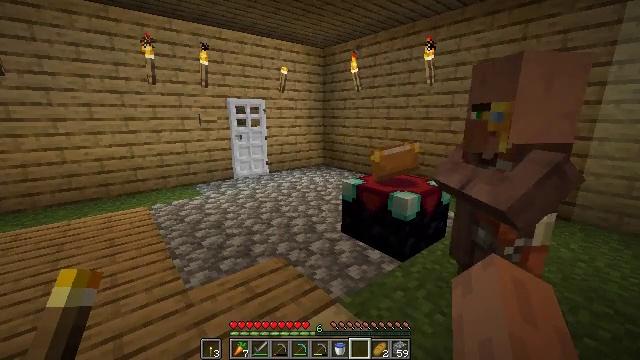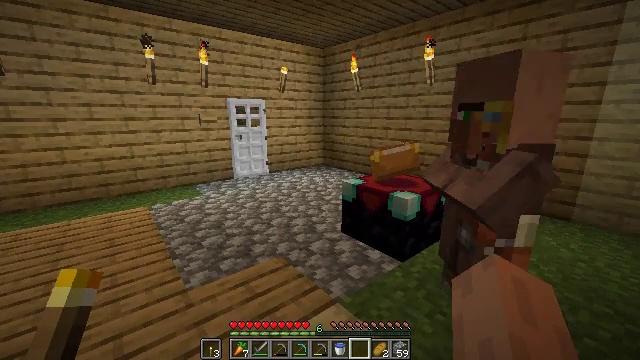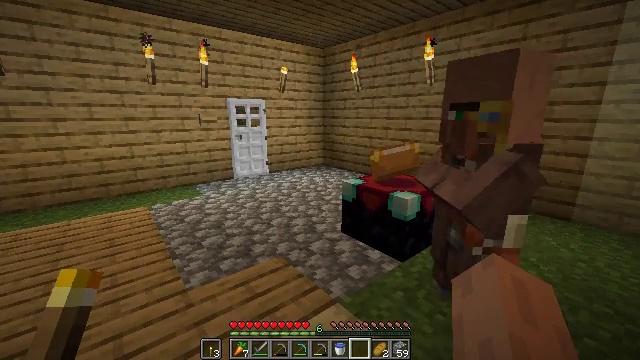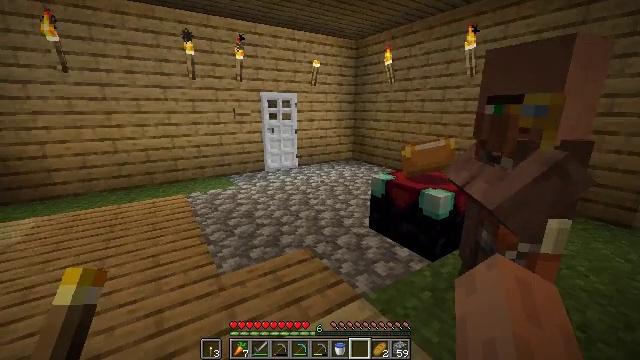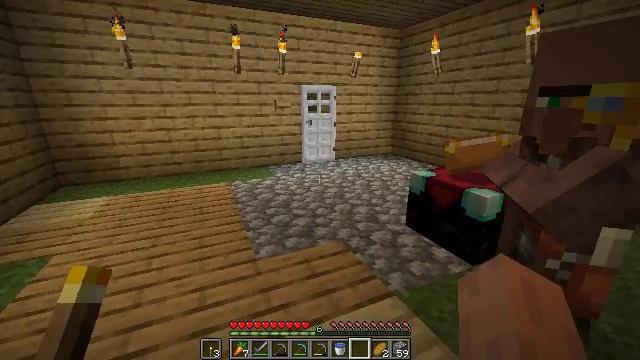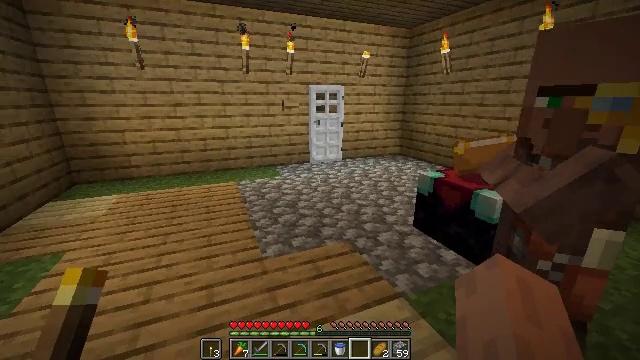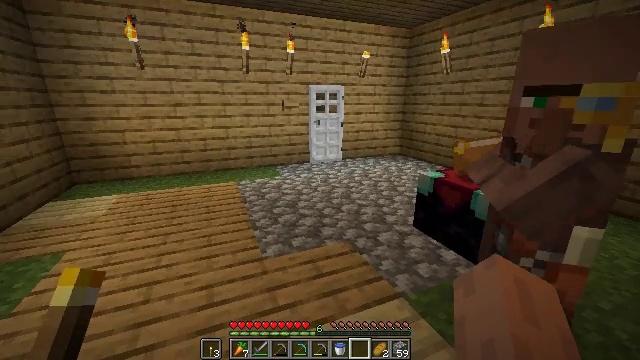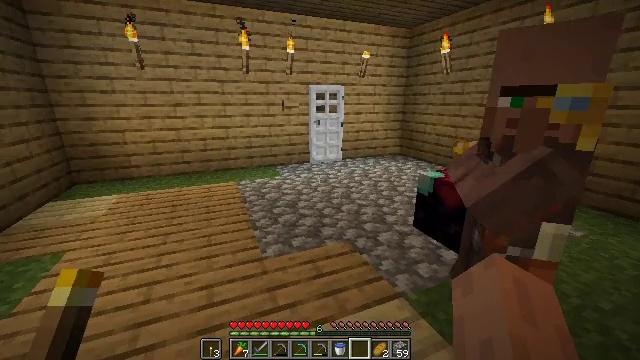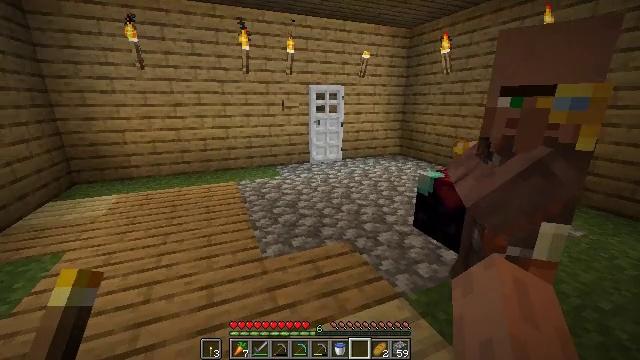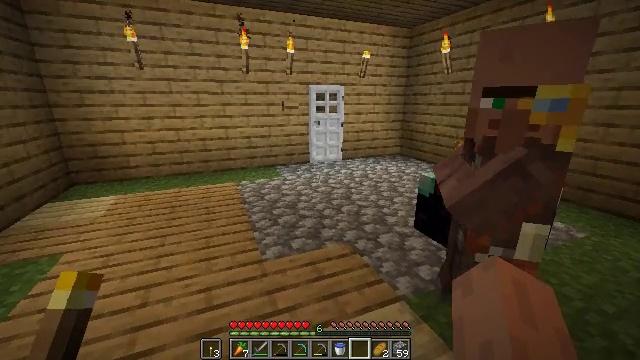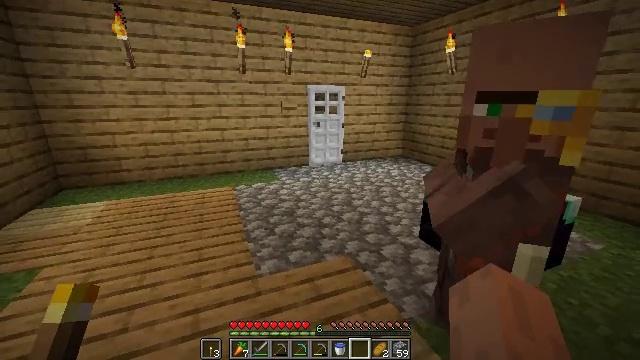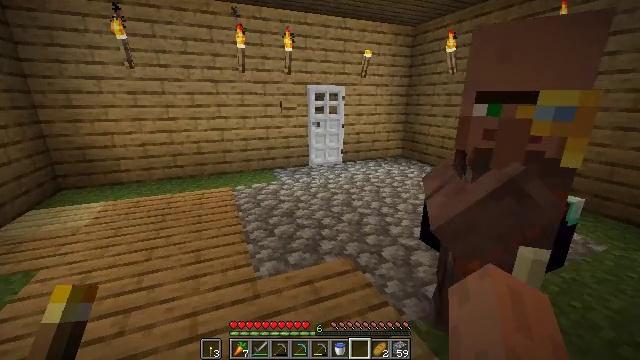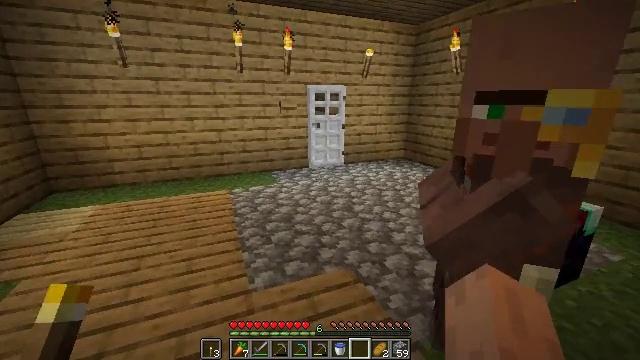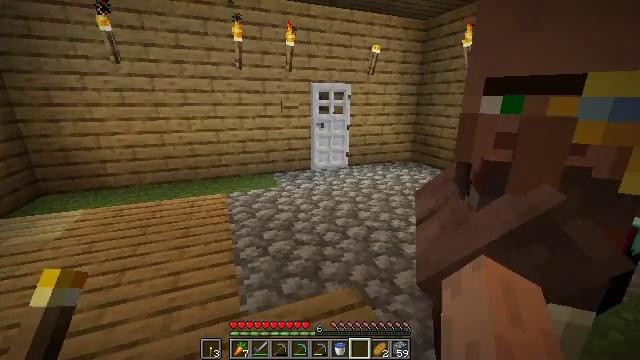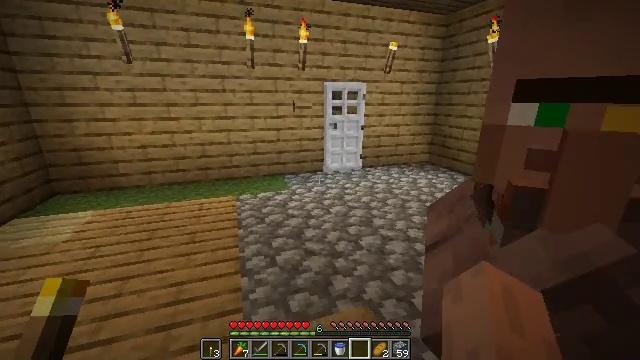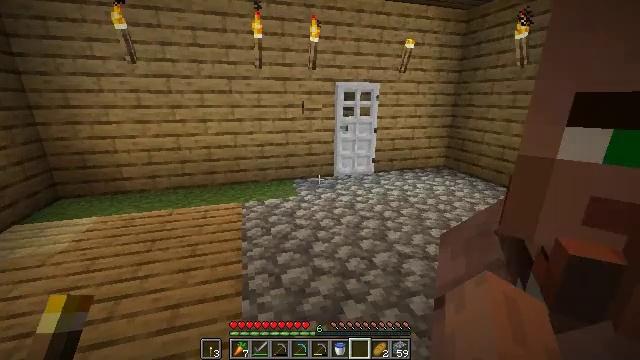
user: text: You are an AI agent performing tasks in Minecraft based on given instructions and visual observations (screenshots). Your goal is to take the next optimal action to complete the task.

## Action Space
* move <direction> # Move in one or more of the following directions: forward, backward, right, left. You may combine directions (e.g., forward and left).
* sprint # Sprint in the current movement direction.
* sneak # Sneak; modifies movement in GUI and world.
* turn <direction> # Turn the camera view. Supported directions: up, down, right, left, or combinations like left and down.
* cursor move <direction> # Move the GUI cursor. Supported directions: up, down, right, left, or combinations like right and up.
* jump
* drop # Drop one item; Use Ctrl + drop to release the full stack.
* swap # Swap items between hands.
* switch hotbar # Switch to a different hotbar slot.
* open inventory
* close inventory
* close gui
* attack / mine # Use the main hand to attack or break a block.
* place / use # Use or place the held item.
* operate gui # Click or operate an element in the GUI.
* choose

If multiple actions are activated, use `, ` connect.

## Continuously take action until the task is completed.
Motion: motion action
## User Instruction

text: Drop a bread.
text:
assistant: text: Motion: attack / mine
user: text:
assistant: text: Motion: attack / mine
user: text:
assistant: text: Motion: turn left and down, attack / mine
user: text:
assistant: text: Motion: turn left and down, attack / mine
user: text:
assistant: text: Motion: turn left, attack / mine
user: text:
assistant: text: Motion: attack / mine
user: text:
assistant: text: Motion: attack / mine
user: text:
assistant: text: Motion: attack / mine
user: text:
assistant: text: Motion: move forward, attack / mine
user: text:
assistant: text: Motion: move forward, attack / mine
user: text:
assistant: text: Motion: move forward, attack / mine
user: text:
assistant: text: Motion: move forward, attack / mine
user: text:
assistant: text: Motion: move forward, attack / mine
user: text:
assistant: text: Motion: move forward, turn left, attack / mine
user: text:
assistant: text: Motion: move forward, turn left, attack / mine
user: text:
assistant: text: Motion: move forward, attack / mine
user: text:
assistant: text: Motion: move forward, attack / mine
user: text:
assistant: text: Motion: move forward, attack / mine
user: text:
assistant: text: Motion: move forward, attack / mine
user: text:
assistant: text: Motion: move forward, attack / mine
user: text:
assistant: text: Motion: move forward, attack / mine
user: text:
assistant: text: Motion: move forward, attack / mine
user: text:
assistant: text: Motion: move forward, attack / mine
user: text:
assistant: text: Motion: move forward, attack / mine
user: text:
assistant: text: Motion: move forward, attack / mine
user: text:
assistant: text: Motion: move forward, attack / mine
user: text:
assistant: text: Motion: move forward, attack / mine
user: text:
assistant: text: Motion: move forward, turn right, attack / mine
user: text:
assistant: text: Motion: move forward, turn right, attack / mine
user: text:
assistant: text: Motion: move forward, turn right and up, attack / mine